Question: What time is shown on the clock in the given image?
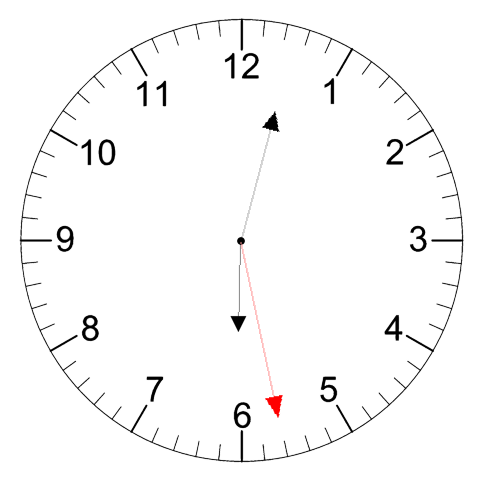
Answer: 06:02:28